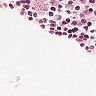
Metastatic tissue present: no